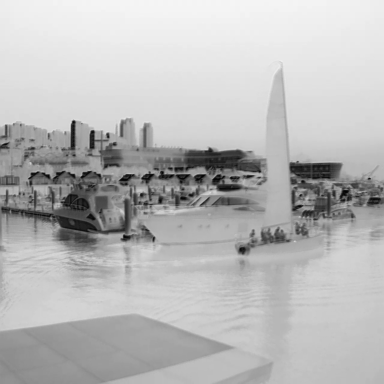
There are two canoes in the infrared image.